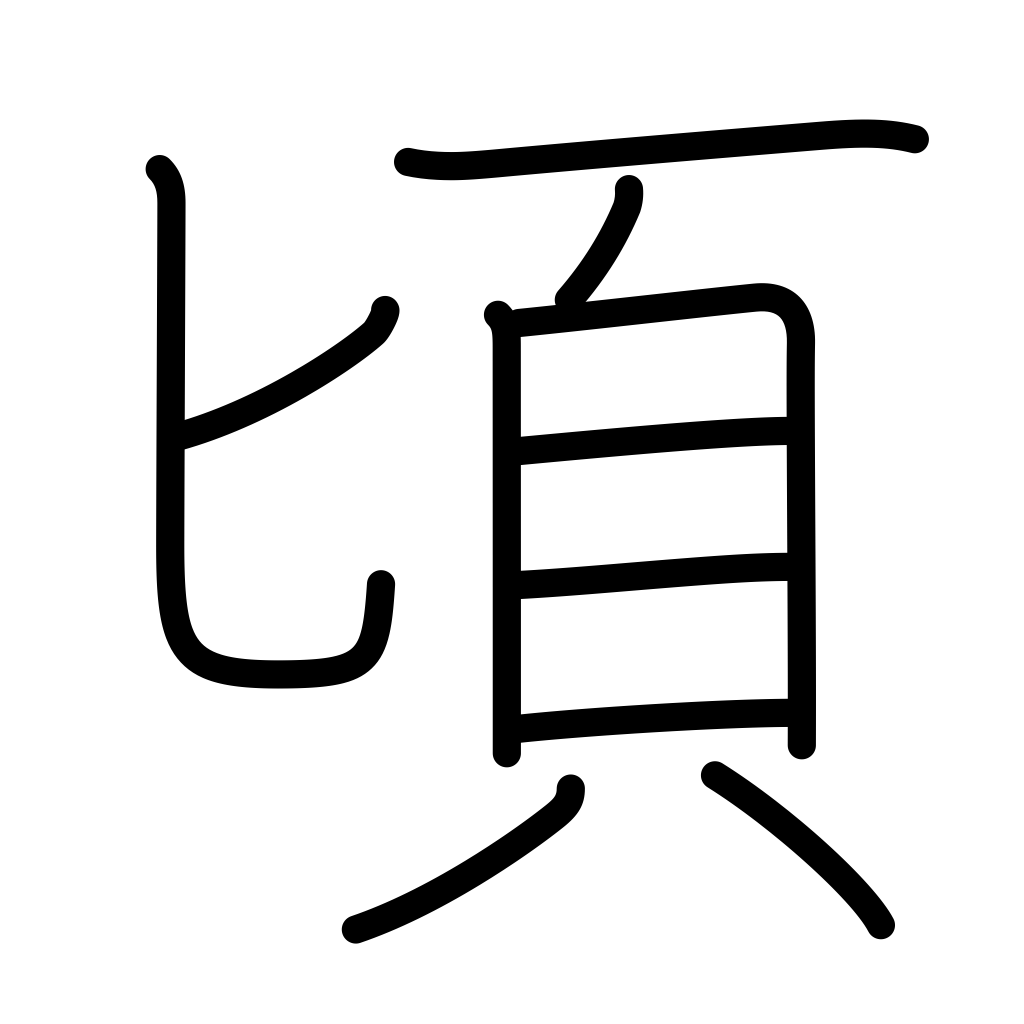
Meaning: time, about, toward